Question: I made a simple query that checks for how much money a customer has bought singles:
'''
SELECT k.voornaam || ' ' || k.familienaam as "Naam", sum( b.aantal * s.prijs) as "Omzet"
from bestellingen b
left join klanten k on k.klantid = b.klantid
left join singles s on s.singleid = b.singleid
where b.klantid = 12
group by k.voornaam,k.familienaam
'''
this returns :
 but I also need a third column named type customer
>
I have to find how good this revenue is in comparison with all the other customers
- - - -
So I need the calculate the revenue for each customer and see how it compares to them.
How do i do this?
I can also use PL/SQL if this is better fit for this job as I am building an oracle project (apex).
thx :)
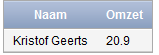
Answer: I assume Oracle Apex has the functionality underlying Oracle. You can do this with the percentile analytic function:
'''
with t as (
SELECT k.voornaam || ' ' || k.familienaam as "Naam",
sum( b.aantal * s.prijs) as "Omzet"
from bestellingen b left join
klanten k
on k.klantid = b.klantid left join
singles s
on s.singleid = b.singleid
where b.klantid = 12
group by k.voornaam,k.familienaam
)
select t.*,
(case when percentile between 0 and 0.25 then 'VeryGood'
when percentile between 0.25 and 0.5 then 'Good'
when percentile between 0.5 and 0.75 then 'Average'
else 'Bad'
end) as CustGrp
from (select t.*,
percent_rank() over (order by omzet desc) as percentile
from t
) t
'''
I'm assuming "omzet" means revenue.